Question: I have 2 buttons that I need to place in relation to each other:

The content and width of the buttons vary, so I can't just place them next to each other in storyboard. Can I use trailing or leading space in storyboard and make the relation the other button instead of the superview?
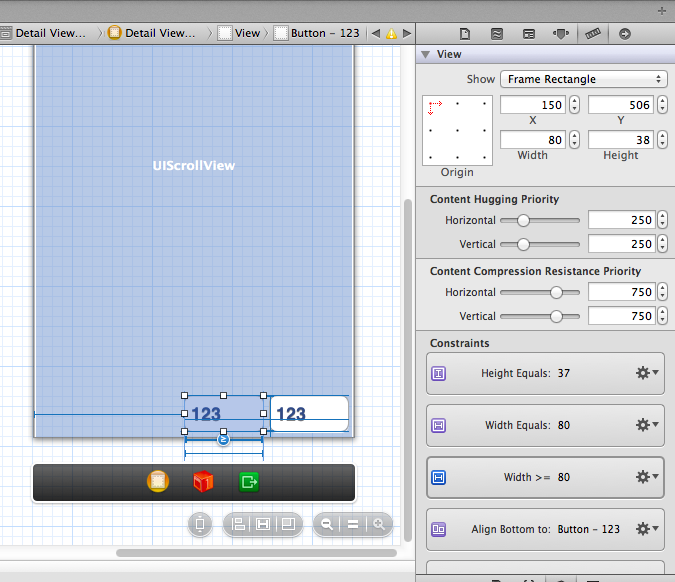
Answer: It's very easy to do in IB -- just select both buttons and add the "horizontal spacing" option from the constraints button (the one that looks like an H) down in the lower right corner of the window.